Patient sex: M
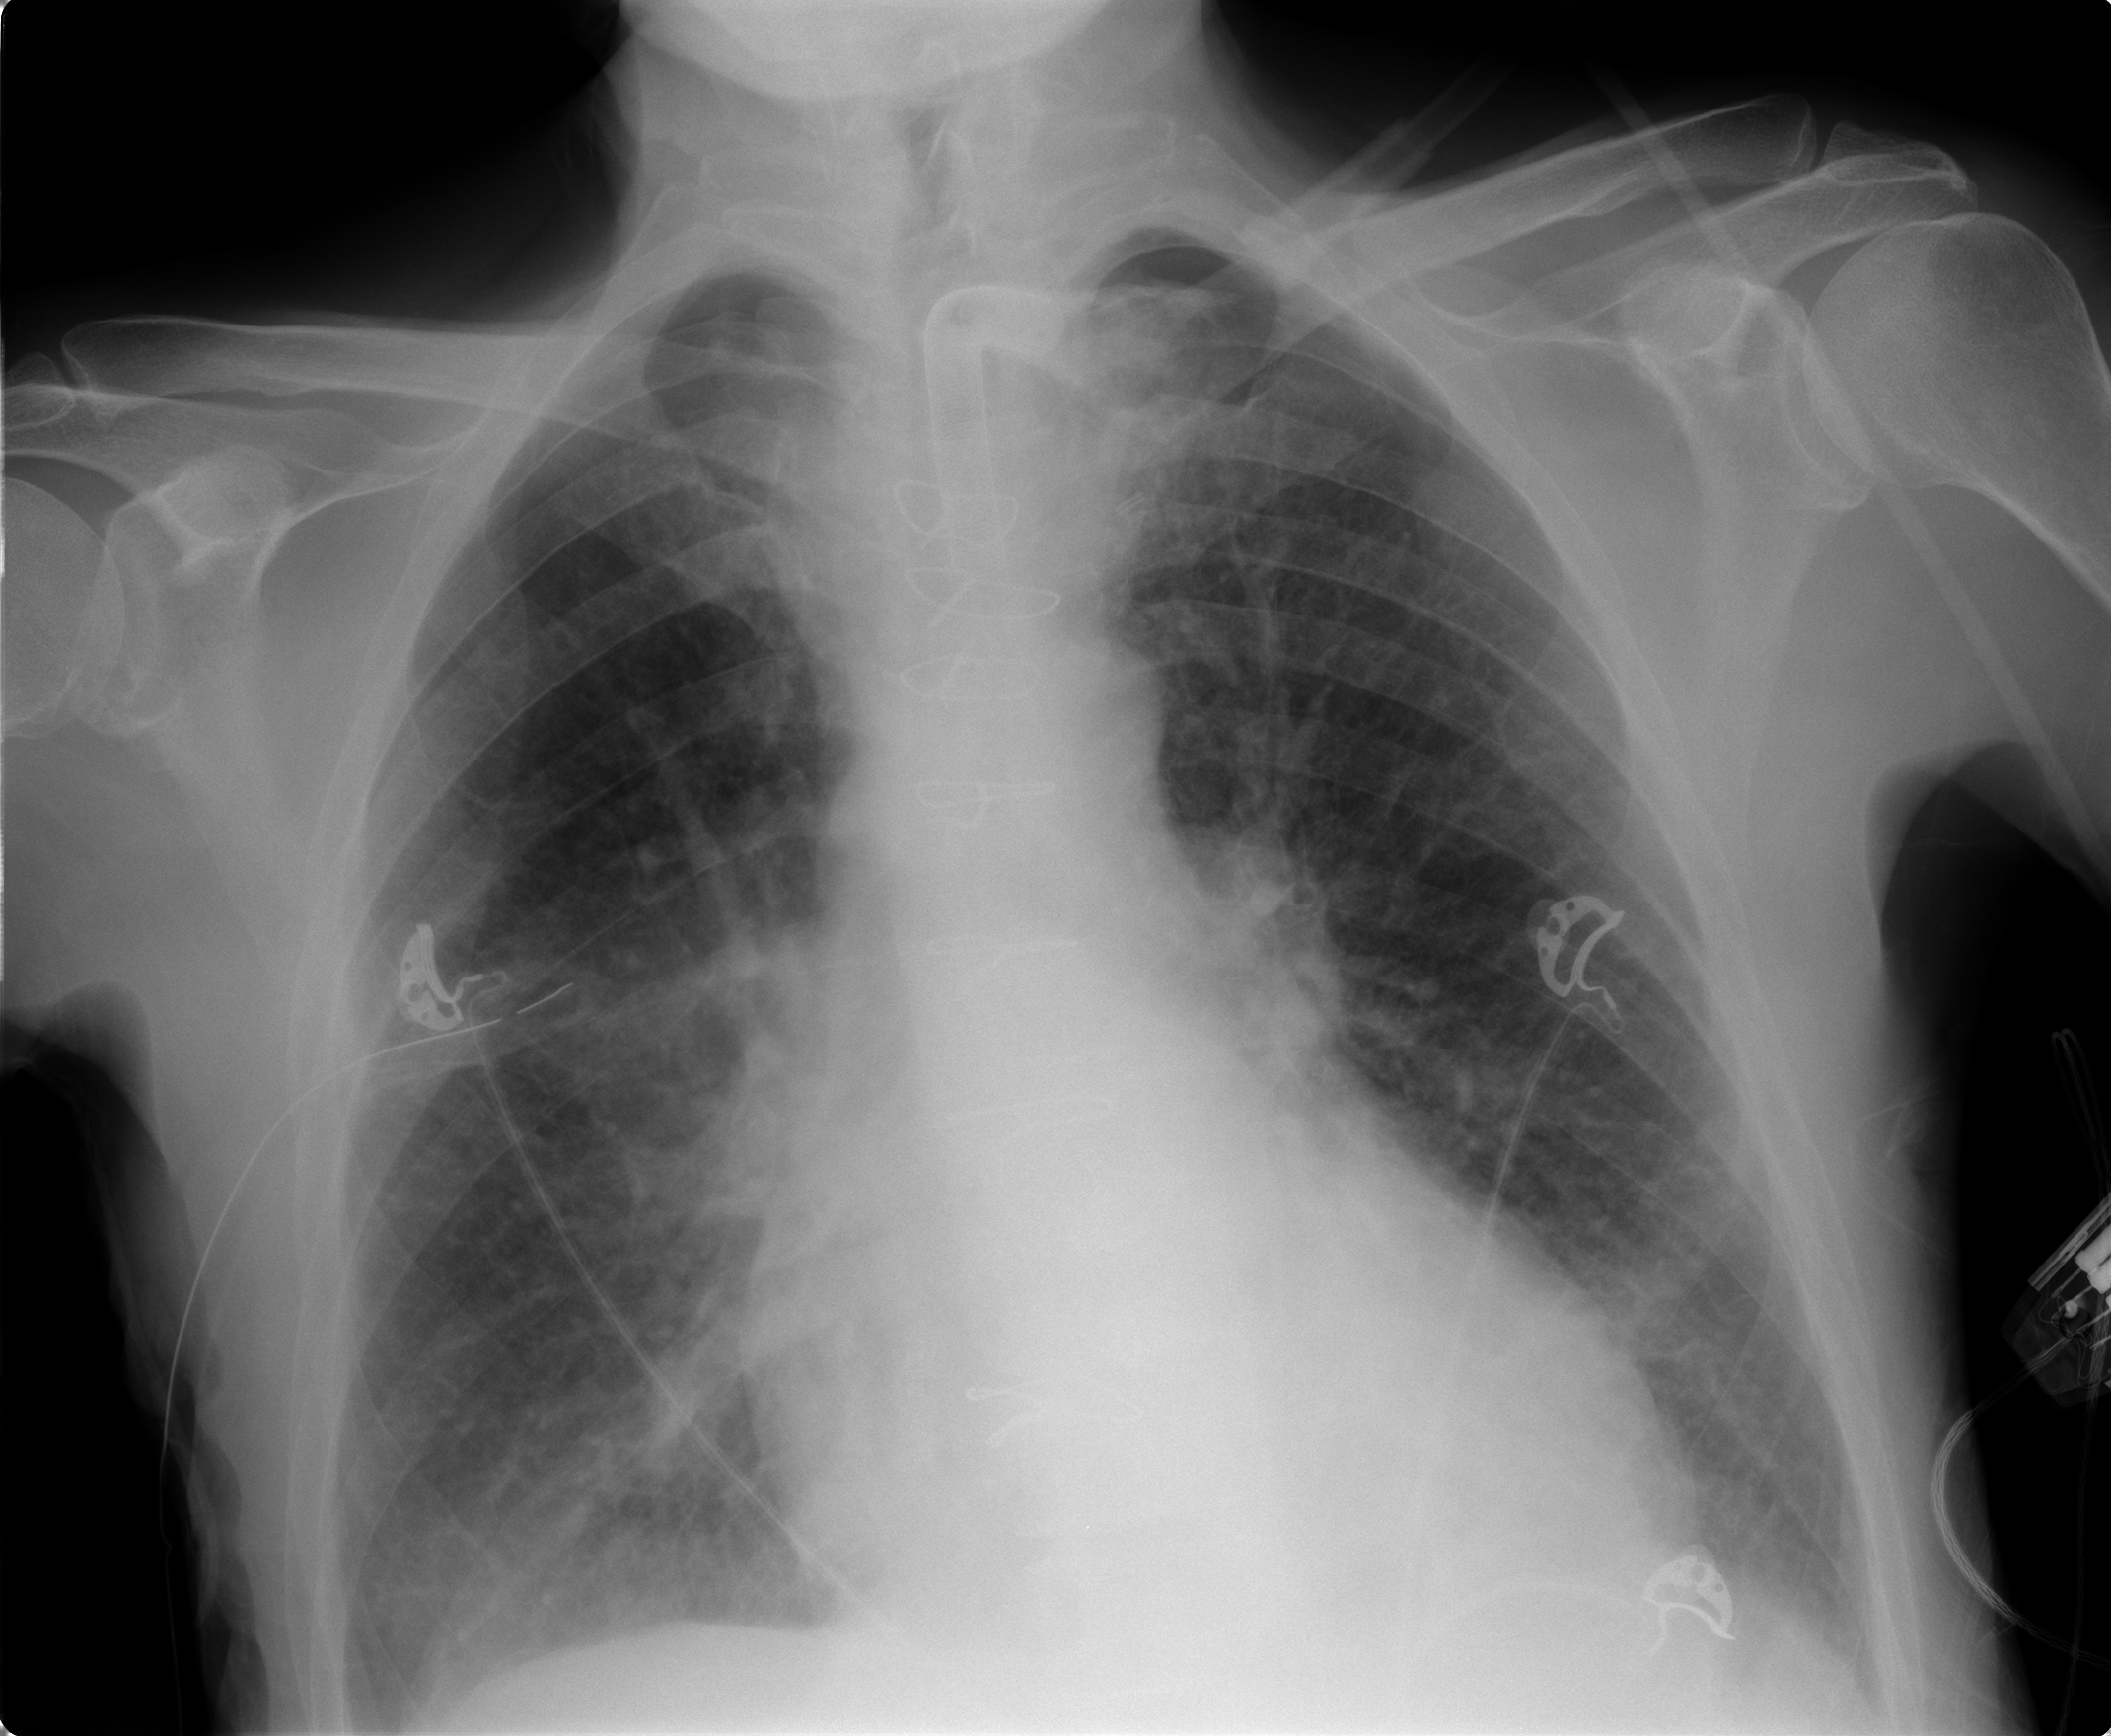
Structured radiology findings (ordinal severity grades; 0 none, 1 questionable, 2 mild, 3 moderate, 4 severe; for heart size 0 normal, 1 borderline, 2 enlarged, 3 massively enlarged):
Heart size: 1
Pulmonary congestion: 2
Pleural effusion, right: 1
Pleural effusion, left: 0
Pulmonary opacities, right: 0
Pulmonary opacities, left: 0
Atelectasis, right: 0
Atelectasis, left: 0